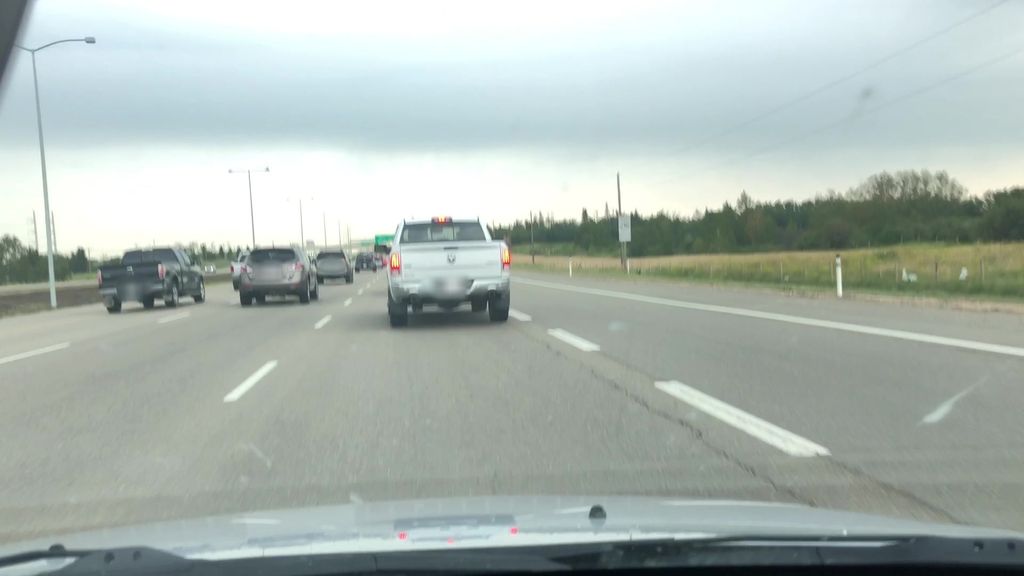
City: edmonton